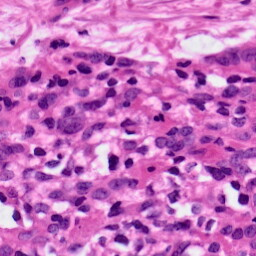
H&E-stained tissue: Ovarian